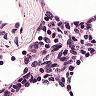
Metastatic tissue present: no